Field crop: tomato
Growth stage: 1
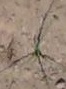
Species: cyperus